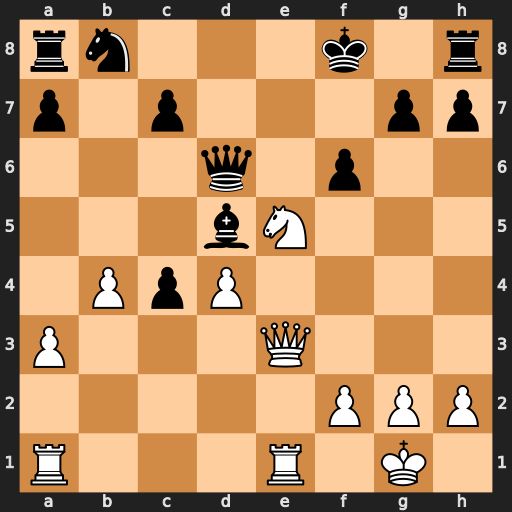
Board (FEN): rn3k1r/p1p3pp/3q1p2/3bN3/1PpP4/P3Q3/5PPP/R3R1K1
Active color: w
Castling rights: -
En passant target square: -
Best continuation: Ng6+ Kf7 Nxh8+ Kg8 Qe8+